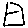
Label: square